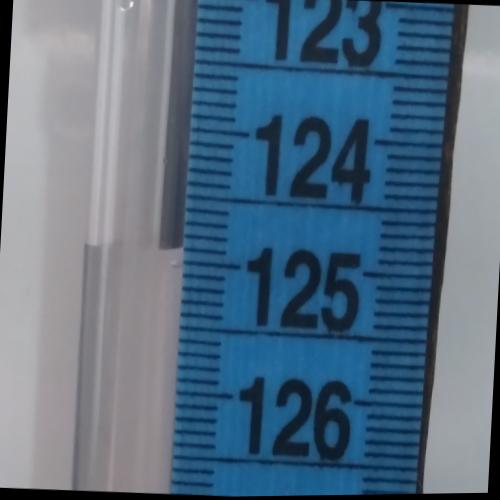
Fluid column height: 124.9 cm